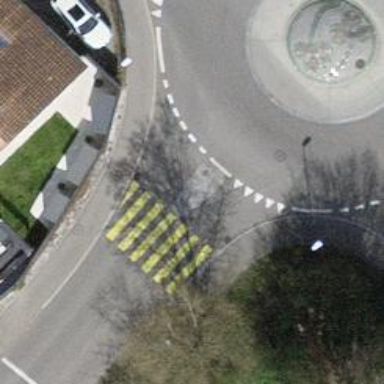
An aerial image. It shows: Uncontrolled zebra crossing.